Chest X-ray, PA view. Patient: 49 years old, sex F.
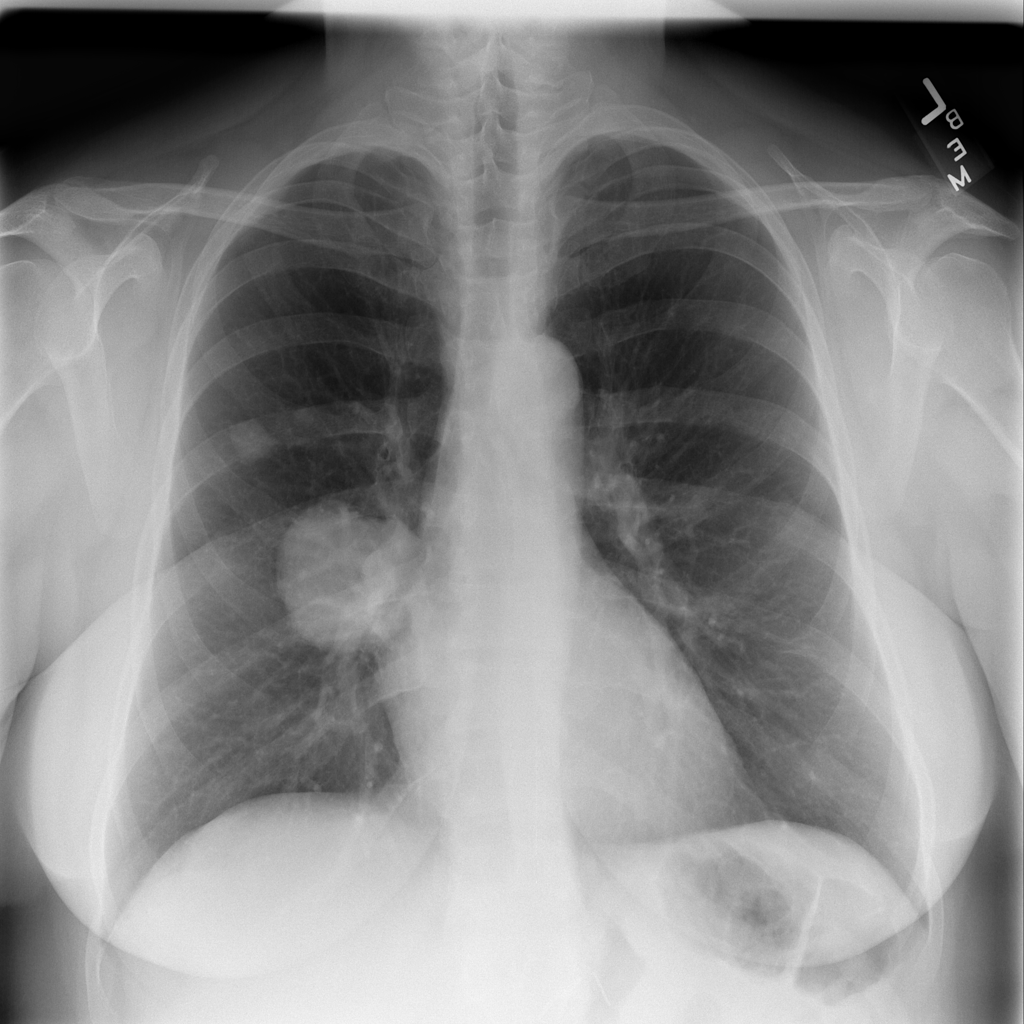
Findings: Mass